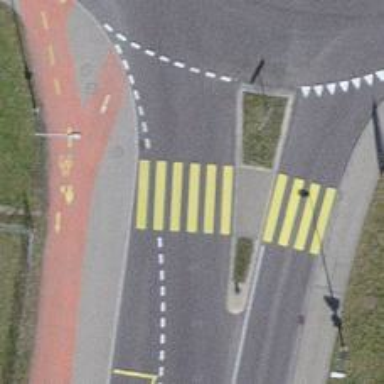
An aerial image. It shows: Uncontrolled zebra crossing with zebra markings.